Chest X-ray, PA view. Patient: 48 years old, sex M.
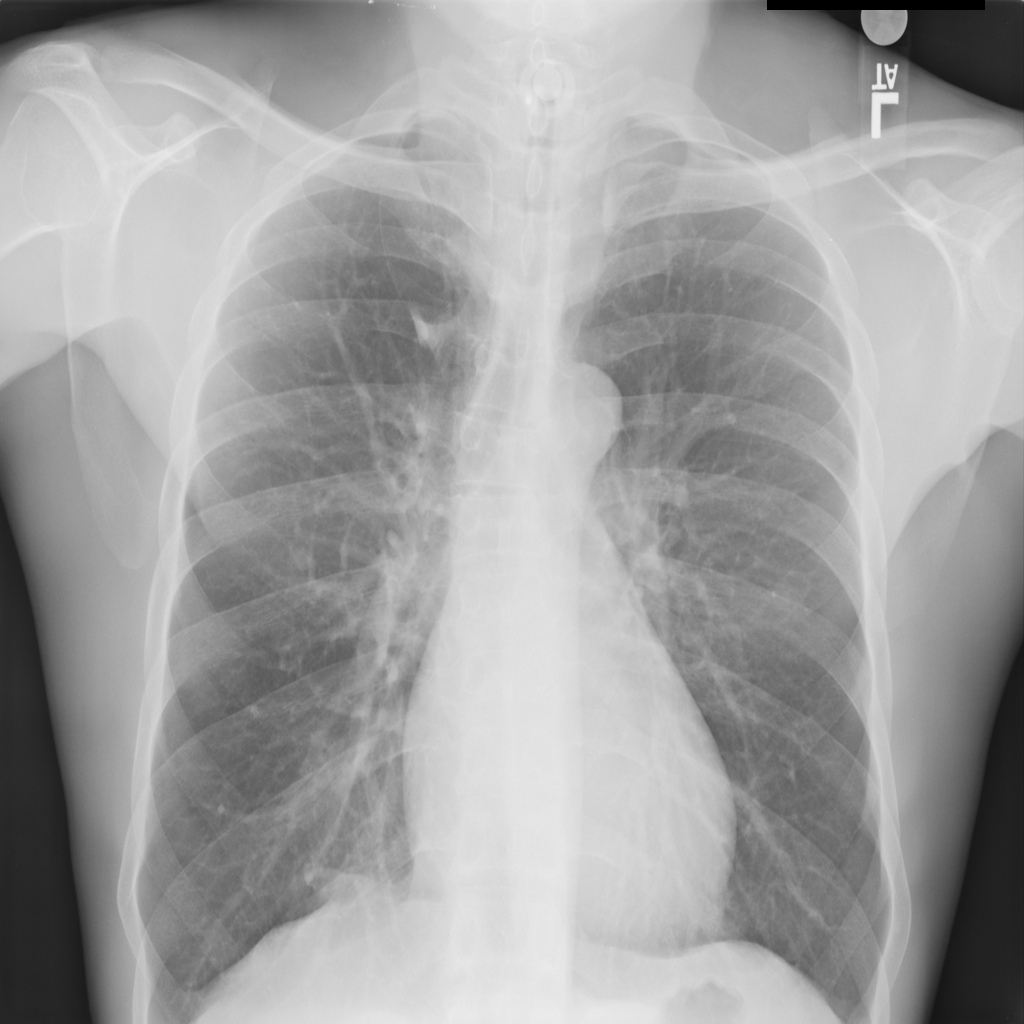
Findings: No Finding